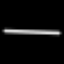
Label: line